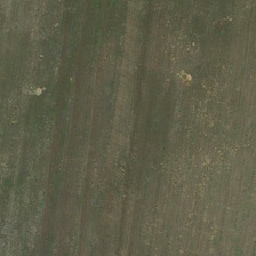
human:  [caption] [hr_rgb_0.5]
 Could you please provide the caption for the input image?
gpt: The land is grassland.

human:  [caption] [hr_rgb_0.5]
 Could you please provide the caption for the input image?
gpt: This land is a pasture.

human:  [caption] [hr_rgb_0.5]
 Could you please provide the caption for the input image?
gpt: This land is pasture.

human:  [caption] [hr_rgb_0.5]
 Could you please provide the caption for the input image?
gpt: The land is a pasture.

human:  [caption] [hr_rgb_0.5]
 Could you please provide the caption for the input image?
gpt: This land is grass.